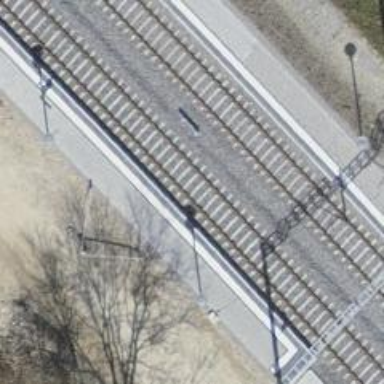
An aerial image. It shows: Single-track railway siding with electrified contact lines.